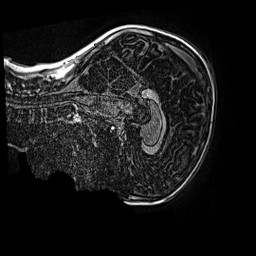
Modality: MP2RAGE
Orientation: sagittal
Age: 11
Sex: male
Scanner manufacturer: siemens
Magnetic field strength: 3 T
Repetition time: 4 s
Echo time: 0.00299 s